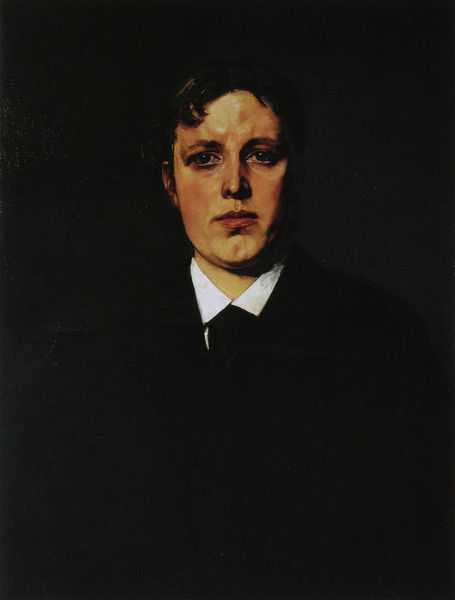
Titel: Nikolaus Trübner, Bruder des Künstlers (1849 - 1910)
Künstler: Heinrich Wilhelm Trübner
Standort: Bellevue/Wa. USA
Institution: Sammlung Mr. und Mrs. Henry Trubner
Schlagwörter: dunkel, gemälde, kopf, körper, mann, schatten, umhang, weiß, gelb, ocker, sand, braun, frau, frisur, haar, hell, hintergrund, licht, mund, nase, ohr, orange, profil, raum, schwarz, stirn, zimmer, blick, rot, schal, beige, malerei, anzug, hemd, jacke, jung, augen, gesicht, inkarnat, kleidung, knoten, kragen, mensch, trauer, bildnis, hals, innenraum, portrait, porträt, öl, auge, dunkelheit, haare, halbfigur, mantel, realismus, person, augenbrauen, brustbild, en face, front, frontal, kinn, kontrast, lippen, locke, locken, mittelscheitel, ohren, scheitel, schulter, schultern, traurig, wangen, düster, backen, monochrom, ausdruck, beleuchtung, ölgemälde, dick, krawatte, ernst, grübchen, streng, brauen, finster, glanz, grimmig, pupillen, atelier, junge, teint, wange, augenbraue, stola, abbild, lichtreflexe, foto, fotografie, fett, fotorealismus, belichtung, minimalistisch, portait, selbstbildnis, portrai, reduziert, visage, kurz, kurzhaarschnitt, kerl, talar, jüngling, schlips, frontalansicht, rasiert, schläfen, sehnsucht, student, halb, amerique, anglais, backe, bäckchen, halsdoppelkinn, kinngrube, kinngrübchen, schwartz, sombre, streiflicht, visávis, kin, weißer kragen, tränen, mittig, ängstlich, trotzig, große augen, bedacht, smann, poreträt, #gemälde, britbild, mann+#, fronatal